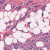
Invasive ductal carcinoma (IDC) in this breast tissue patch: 1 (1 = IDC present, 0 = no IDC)